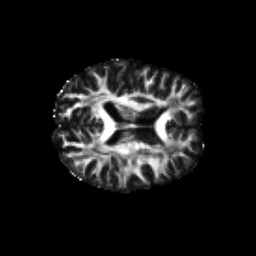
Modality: FA
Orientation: axial
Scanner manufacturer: siemens
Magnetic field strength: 3 T
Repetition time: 4.16 s
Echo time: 0.0806 s